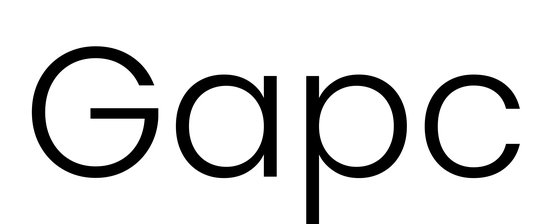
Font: Poppins-Light